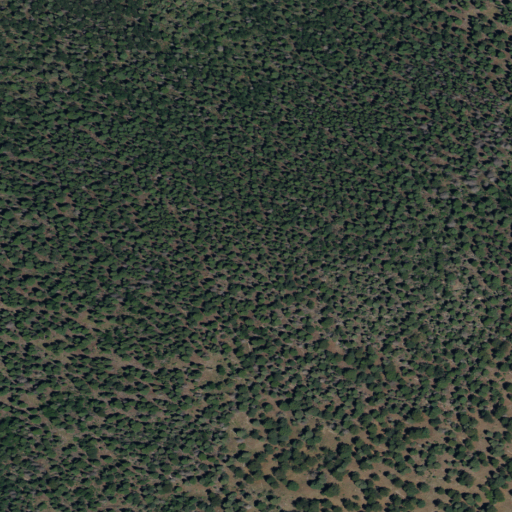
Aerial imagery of mountain in New Mexico named Fowler Mesa containing only evergreen forest